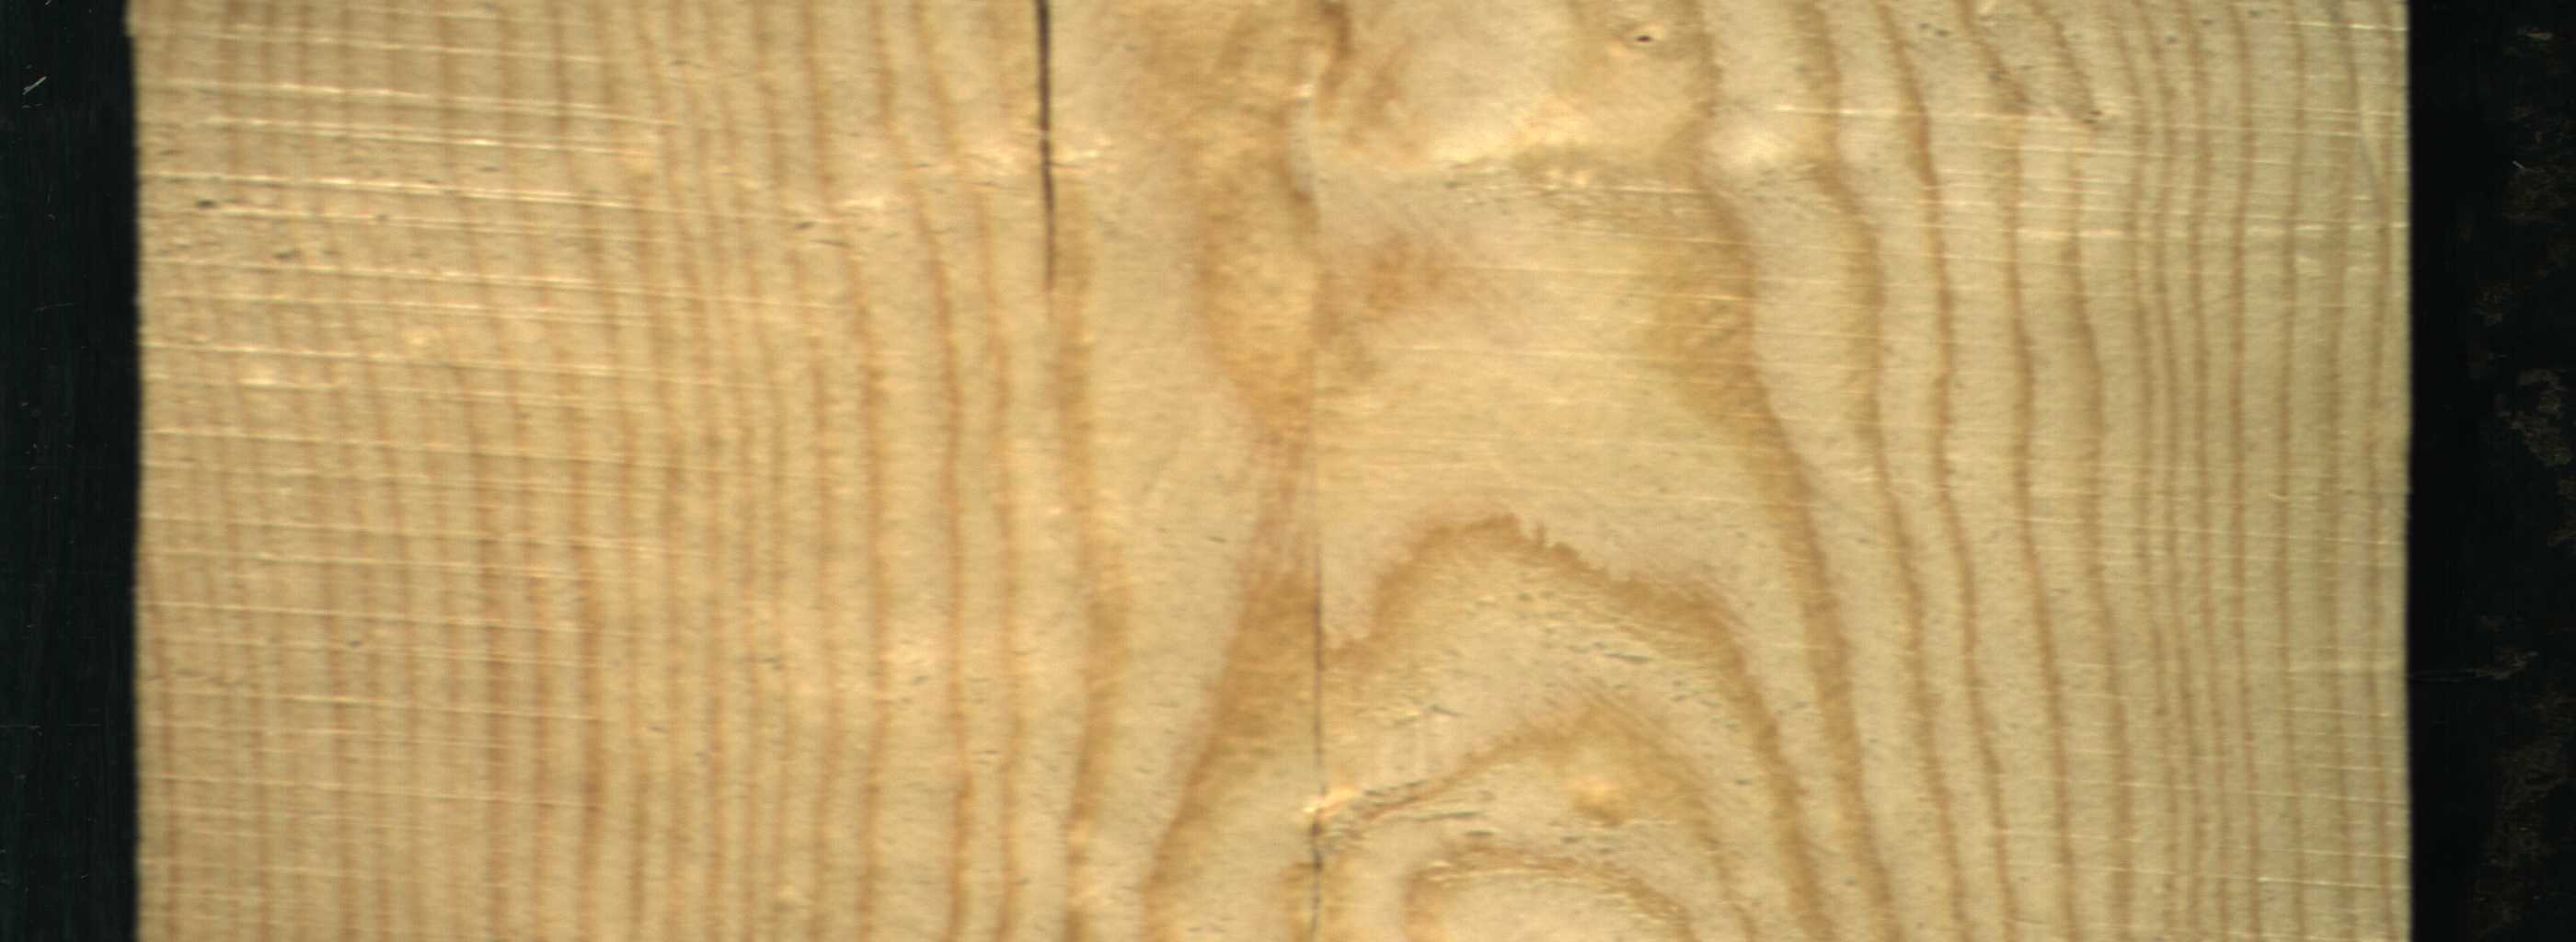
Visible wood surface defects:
Crack